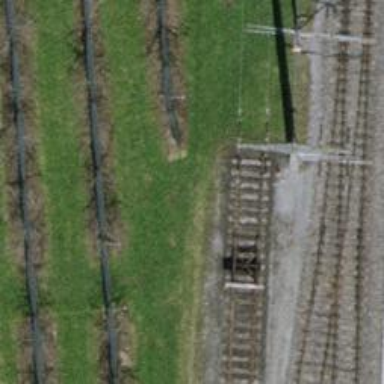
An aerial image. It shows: Railway buffer stop.